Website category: university
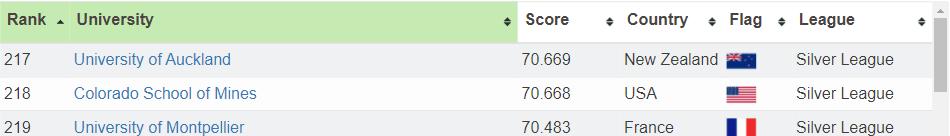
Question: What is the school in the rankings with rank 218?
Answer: Colorado School of Mines

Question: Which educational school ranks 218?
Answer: Colorado School of Mines

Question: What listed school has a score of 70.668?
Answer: Colorado School of Mines

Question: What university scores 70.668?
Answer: Colorado School of Mines

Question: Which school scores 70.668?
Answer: Colorado School of Mines

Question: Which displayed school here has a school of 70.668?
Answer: Colorado School of Mines

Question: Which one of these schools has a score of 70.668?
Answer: Colorado School of Mines

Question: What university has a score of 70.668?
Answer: Colorado School of Mines

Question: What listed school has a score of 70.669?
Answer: University of Auckland

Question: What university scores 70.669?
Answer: University of Auckland

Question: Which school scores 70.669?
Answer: University of Auckland

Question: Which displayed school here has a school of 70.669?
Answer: University of Auckland

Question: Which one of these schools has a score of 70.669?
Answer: University of Auckland

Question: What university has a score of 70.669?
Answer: University of Auckland

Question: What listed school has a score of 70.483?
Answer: University of Montpellier

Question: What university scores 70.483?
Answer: University of Montpellier

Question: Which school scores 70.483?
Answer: University of Montpellier

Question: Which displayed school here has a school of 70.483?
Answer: University of Montpellier

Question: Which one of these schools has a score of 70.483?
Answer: University of Montpellier

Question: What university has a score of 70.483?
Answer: University of Montpellier

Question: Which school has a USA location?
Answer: Colorado School of Mines

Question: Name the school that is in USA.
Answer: Colorado School of Mines

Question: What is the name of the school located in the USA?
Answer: Colorado School of Mines

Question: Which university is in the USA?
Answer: Colorado School of Mines

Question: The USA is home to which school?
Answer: Colorado School of Mines

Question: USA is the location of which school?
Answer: Colorado School of Mines

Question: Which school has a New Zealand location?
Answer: University of Auckland

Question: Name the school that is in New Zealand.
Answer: University of Auckland

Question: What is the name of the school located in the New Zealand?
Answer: University of Auckland

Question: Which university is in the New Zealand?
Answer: University of Auckland

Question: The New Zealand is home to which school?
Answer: University of Auckland

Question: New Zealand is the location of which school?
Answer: University of Auckland

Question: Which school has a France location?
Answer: University of Montpellier

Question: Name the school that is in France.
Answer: University of Montpellier

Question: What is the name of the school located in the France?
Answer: University of Montpellier

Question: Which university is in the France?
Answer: University of Montpellier

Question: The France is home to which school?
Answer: University of Montpellier

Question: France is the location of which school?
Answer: University of Montpellier